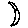
Label: moon